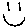
Label: smiley face